Question: I'm creating an iOs app that fetches pictures from flickr.
I was modifying my project to have it working in both iPhone and iPad, but my iPad storyboard isn't working: it simply doesn't show the picture in the detail view of the SplitViewController, and in the master view of the controller, the row of the tableview looks like it's selected.
I followed a very similar code, and I also took at look at the storyboard, and I think I have it right, but it really doesn't work.
I took a screenshot, but in case you wanna take a look at the whole storyboard or code, it's in <URL>

Thanks a lot in advance!
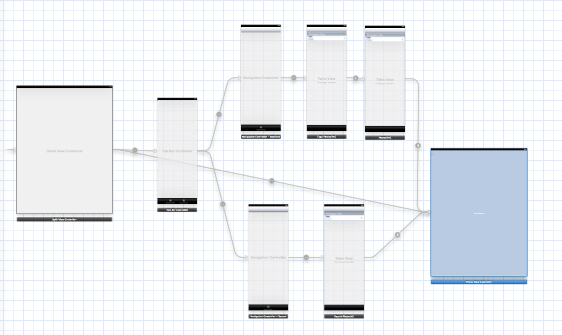
Answer: It looks like you connected the segue to the controller itself (PhotosTVC) rather than the cell.